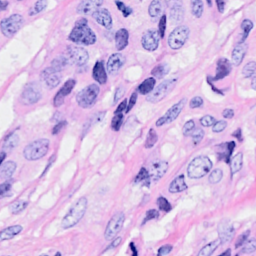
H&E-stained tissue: Breast